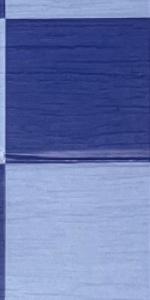
Label: Empty